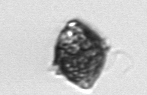
Label: Kryptoperidinium_triquetrum